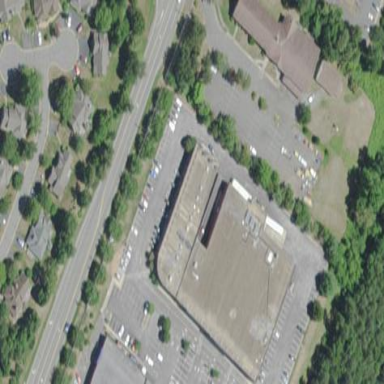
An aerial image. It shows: Commercial building.